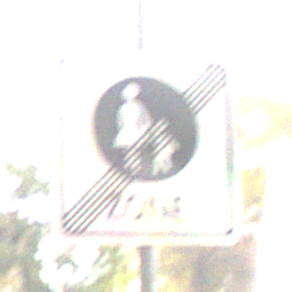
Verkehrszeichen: EndeFussgaengerzone
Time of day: MorningAfternoon
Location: Outdoor (Nature)
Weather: Overcast
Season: Autumn
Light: Natural